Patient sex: M
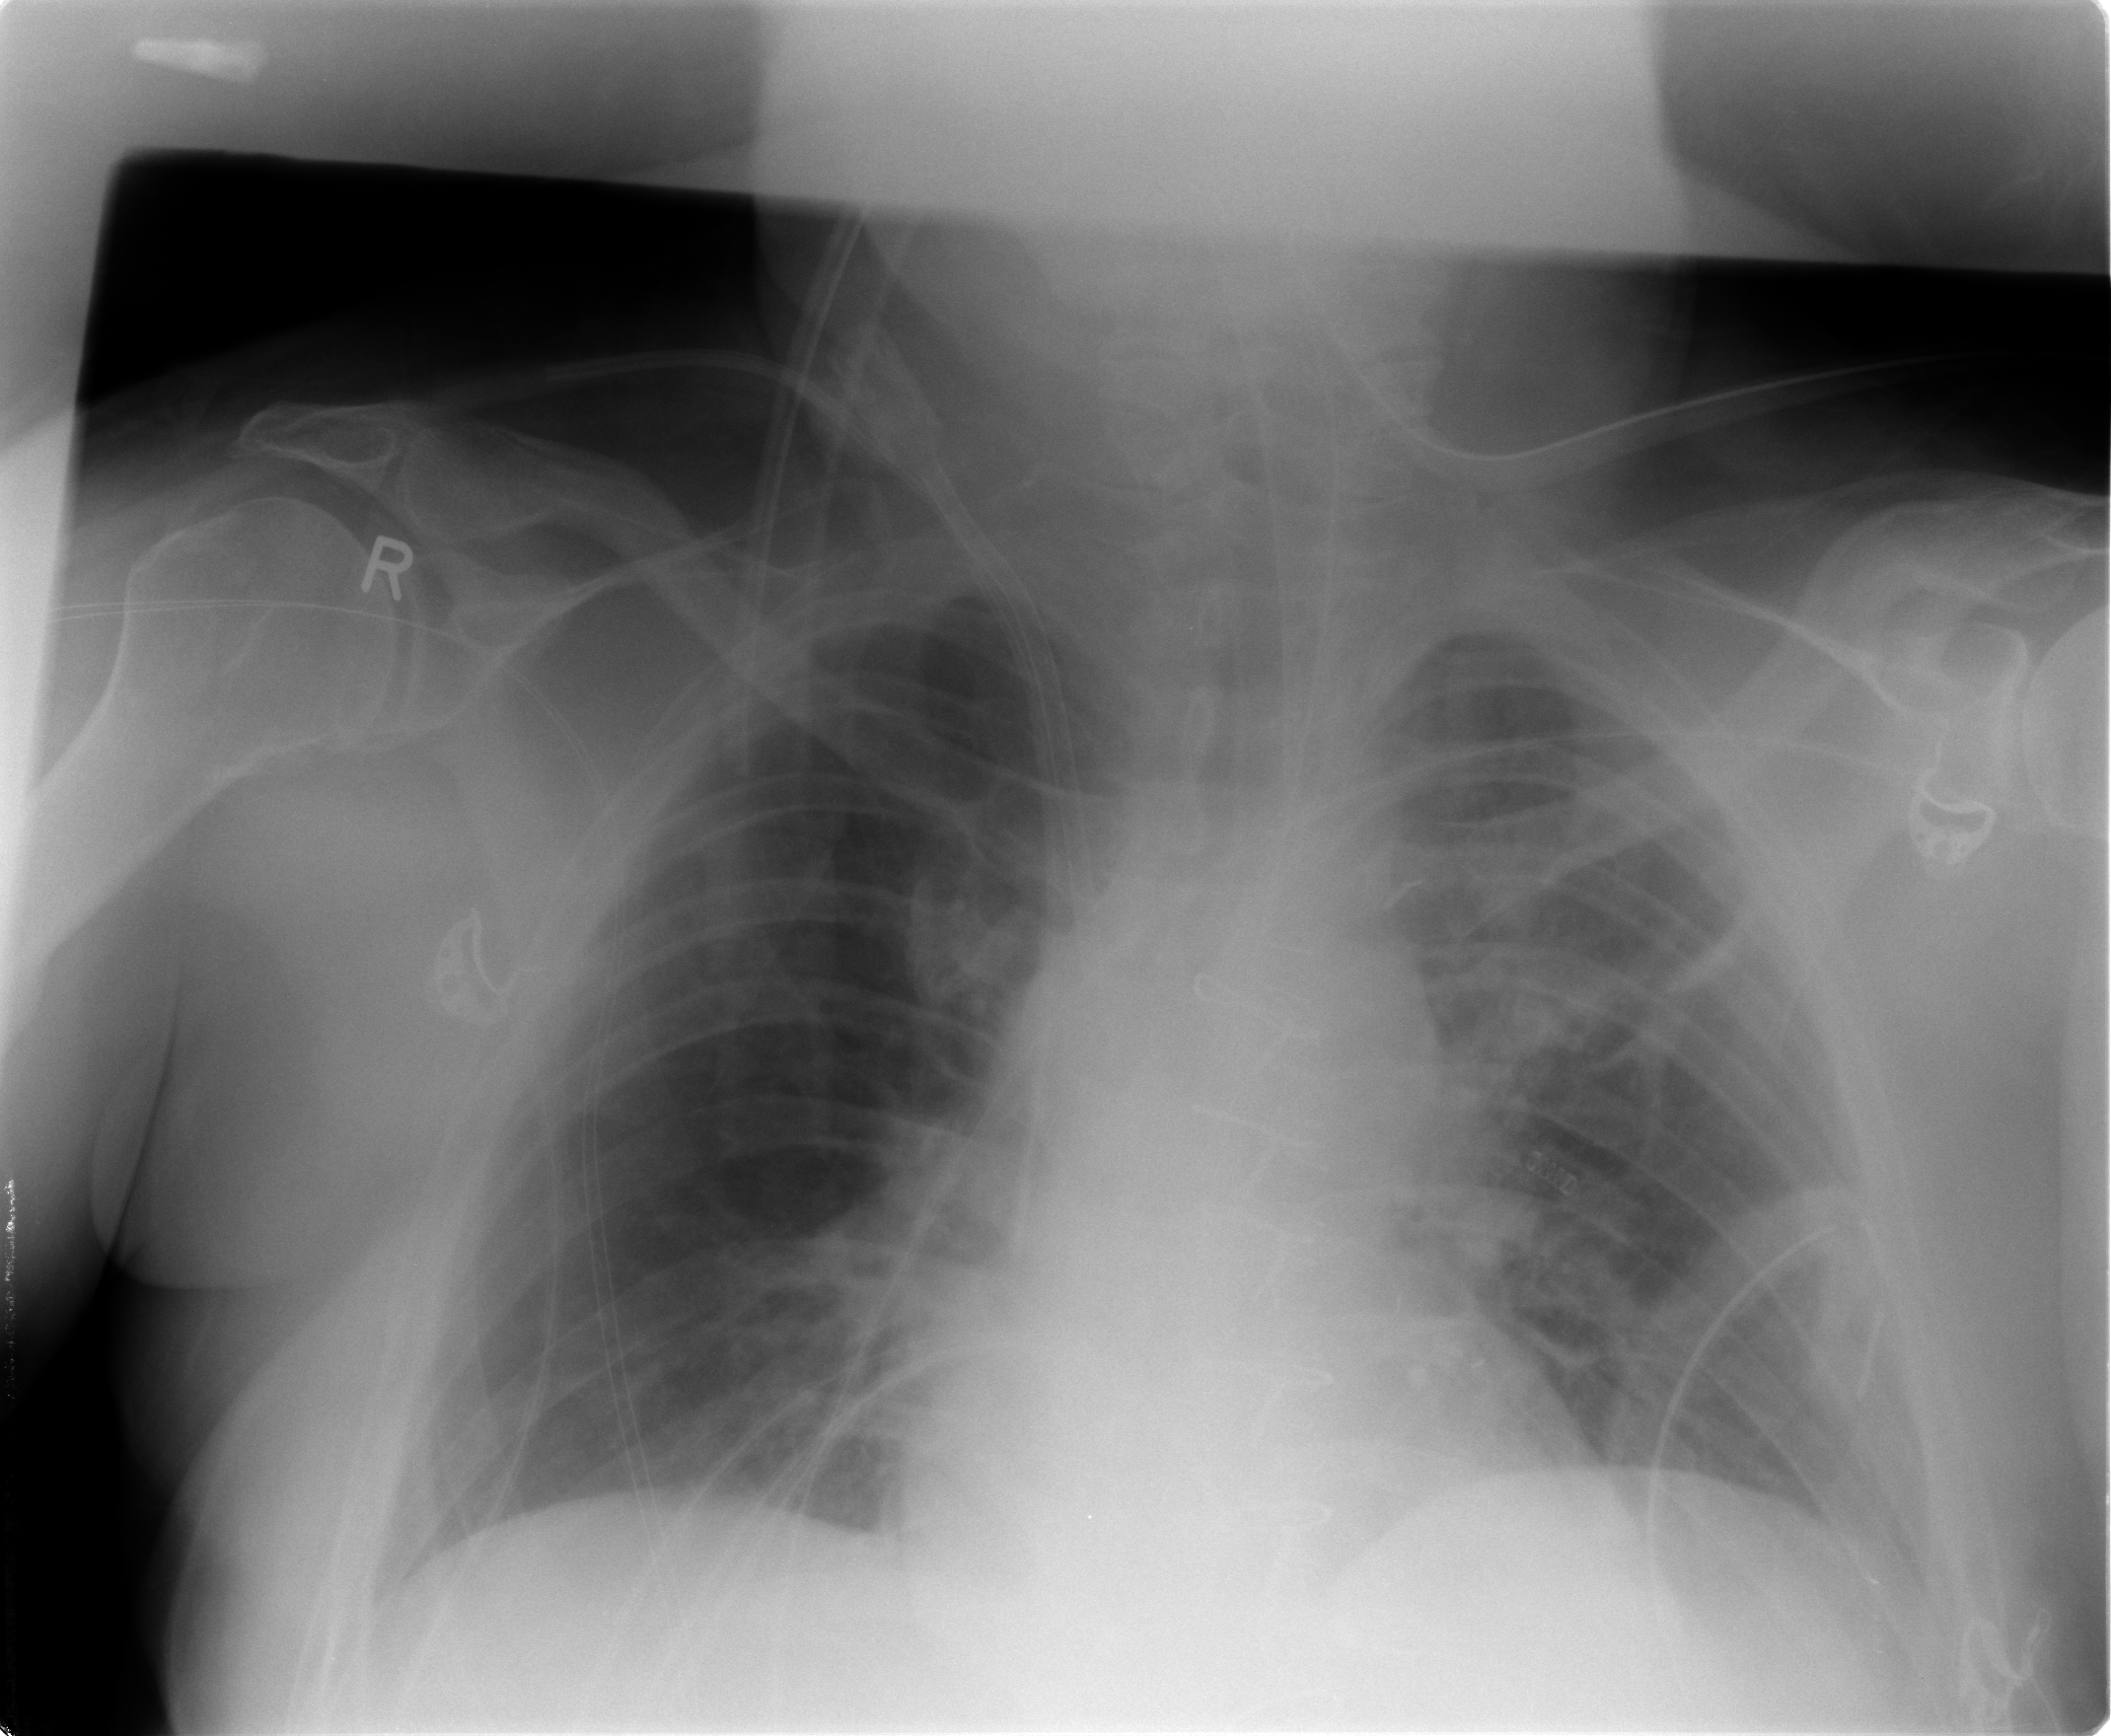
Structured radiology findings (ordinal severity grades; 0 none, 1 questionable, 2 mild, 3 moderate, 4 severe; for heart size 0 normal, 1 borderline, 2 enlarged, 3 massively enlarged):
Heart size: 0
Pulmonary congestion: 1
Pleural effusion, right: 0
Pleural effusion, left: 1
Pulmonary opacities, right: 0
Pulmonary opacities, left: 0
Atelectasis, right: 0
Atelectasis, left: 2